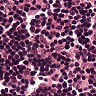
Metastatic tissue present: no